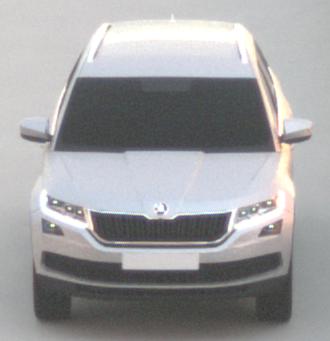
Make: Skoda
Model: Kodiaq 1.4 TSI
Detailed model: Kodiaq
Model produced from: 2017/03
Model produced until: 2018/05
Doors: 5
Color: white
Road condition: dry road
Daytime: sunrise or sunset
Contrast: medium contrast